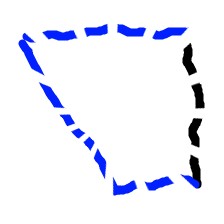
Shape: trapezoid